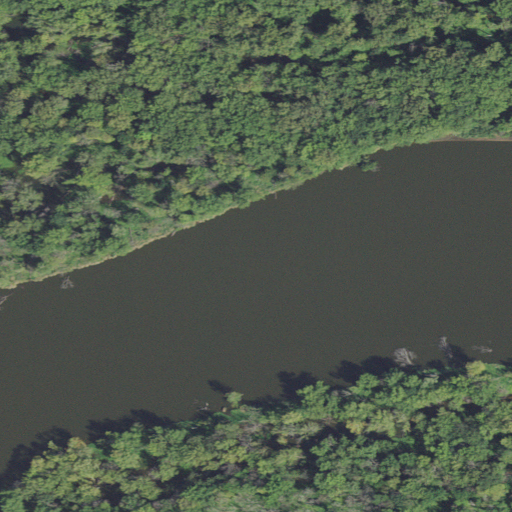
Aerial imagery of island in Wisconsin named Harris Island containing open water, woody wetlands, and herbaceous wetlands